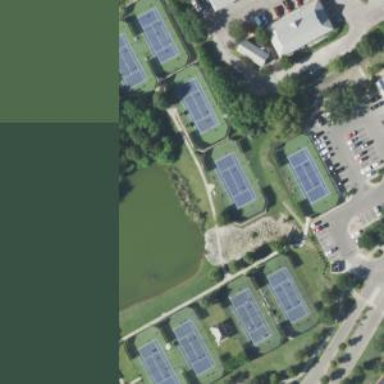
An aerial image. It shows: Sports centre dedicated to tennis.